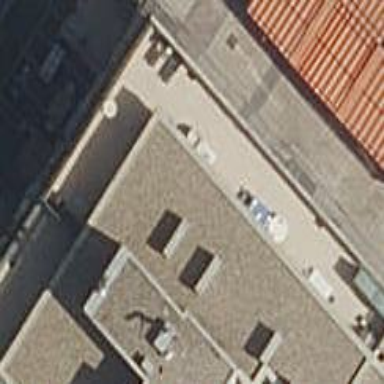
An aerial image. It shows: Restaurant.